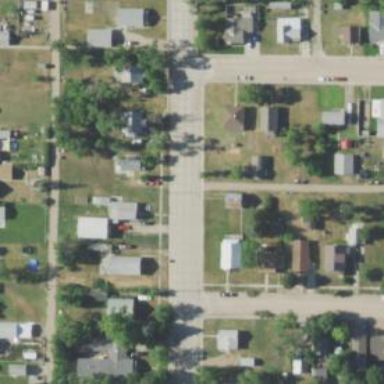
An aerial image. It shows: Alleyway designated as service road.